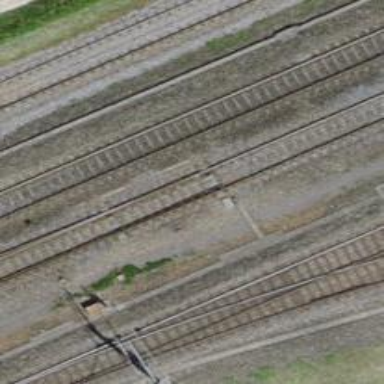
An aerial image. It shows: Single-track electrified railway with contact line.